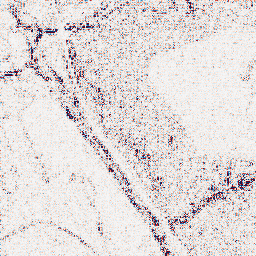
Category: wavelet
Decomposition family: wavelet_dwt
Decomposition parameters: wavelet: db4
level: 1
Upsampling method: cubic_mitchell
Upsampling parameters: scale: 8
Upsampling scale: 8